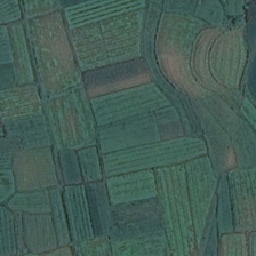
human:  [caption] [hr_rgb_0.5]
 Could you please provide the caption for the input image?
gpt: the farmland divided into rectangle and curve outlined green pieces of different shades .

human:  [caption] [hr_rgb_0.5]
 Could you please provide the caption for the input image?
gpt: here we can see a mostly green farmland separated as several blocks .

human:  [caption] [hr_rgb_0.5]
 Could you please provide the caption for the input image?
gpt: the farmland which is rectangle and arc is in various shades of green .

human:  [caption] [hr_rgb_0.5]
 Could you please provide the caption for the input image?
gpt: Rectangular and arched farms are in various shades of green.

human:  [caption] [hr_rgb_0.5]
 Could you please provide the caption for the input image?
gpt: Farmland is rectangular, arc-shaped, with different green meanings.